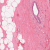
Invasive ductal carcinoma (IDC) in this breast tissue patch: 0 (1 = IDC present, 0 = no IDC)